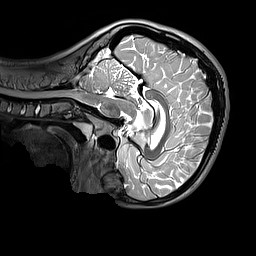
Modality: T2w
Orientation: sagittal
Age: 10
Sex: female
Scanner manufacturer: siemens
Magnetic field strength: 3 T
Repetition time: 3.2 s
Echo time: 0.408 s